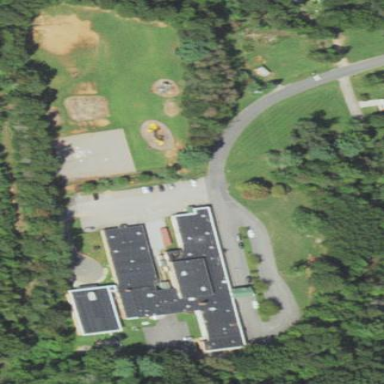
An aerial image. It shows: School.